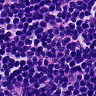
Metastatic tissue present: no